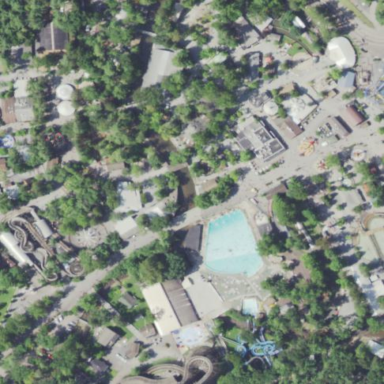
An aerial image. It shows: Theme park.